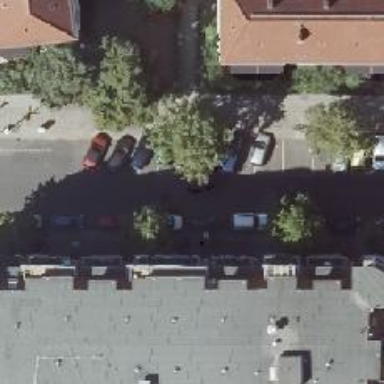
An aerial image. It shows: Residential road with asphalt surface. There are sidewalks on both sides and parking lane.